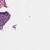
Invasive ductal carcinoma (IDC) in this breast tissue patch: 1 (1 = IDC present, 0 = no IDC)